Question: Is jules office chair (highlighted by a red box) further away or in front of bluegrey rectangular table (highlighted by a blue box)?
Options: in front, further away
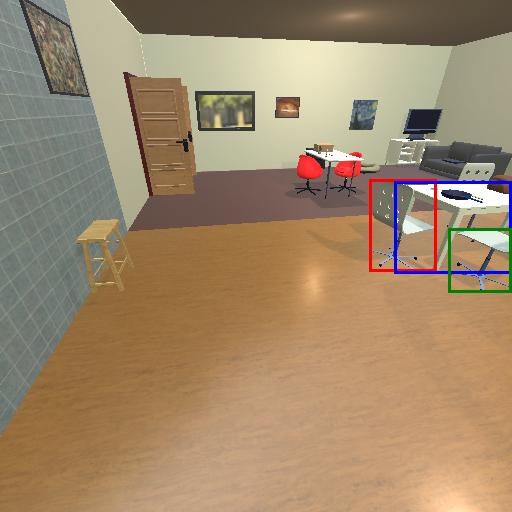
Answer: in front